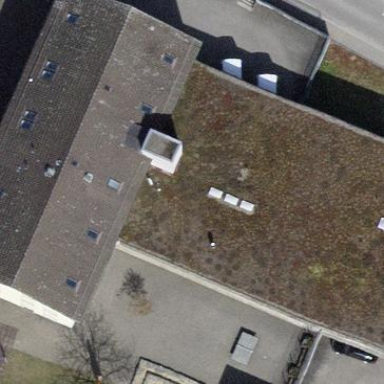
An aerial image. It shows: School building with tile roof.